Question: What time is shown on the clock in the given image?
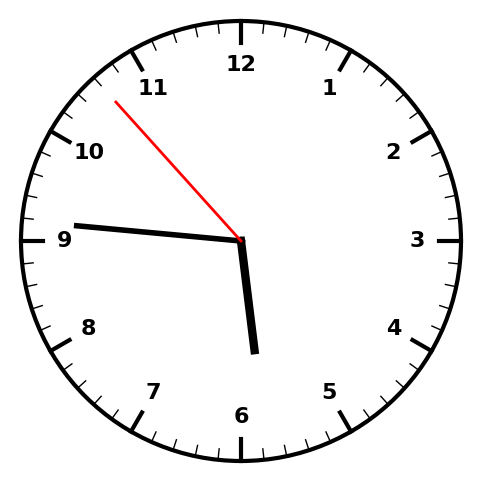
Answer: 05:45:53